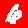
Digit: 6